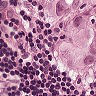
Metastatic tissue present: yes